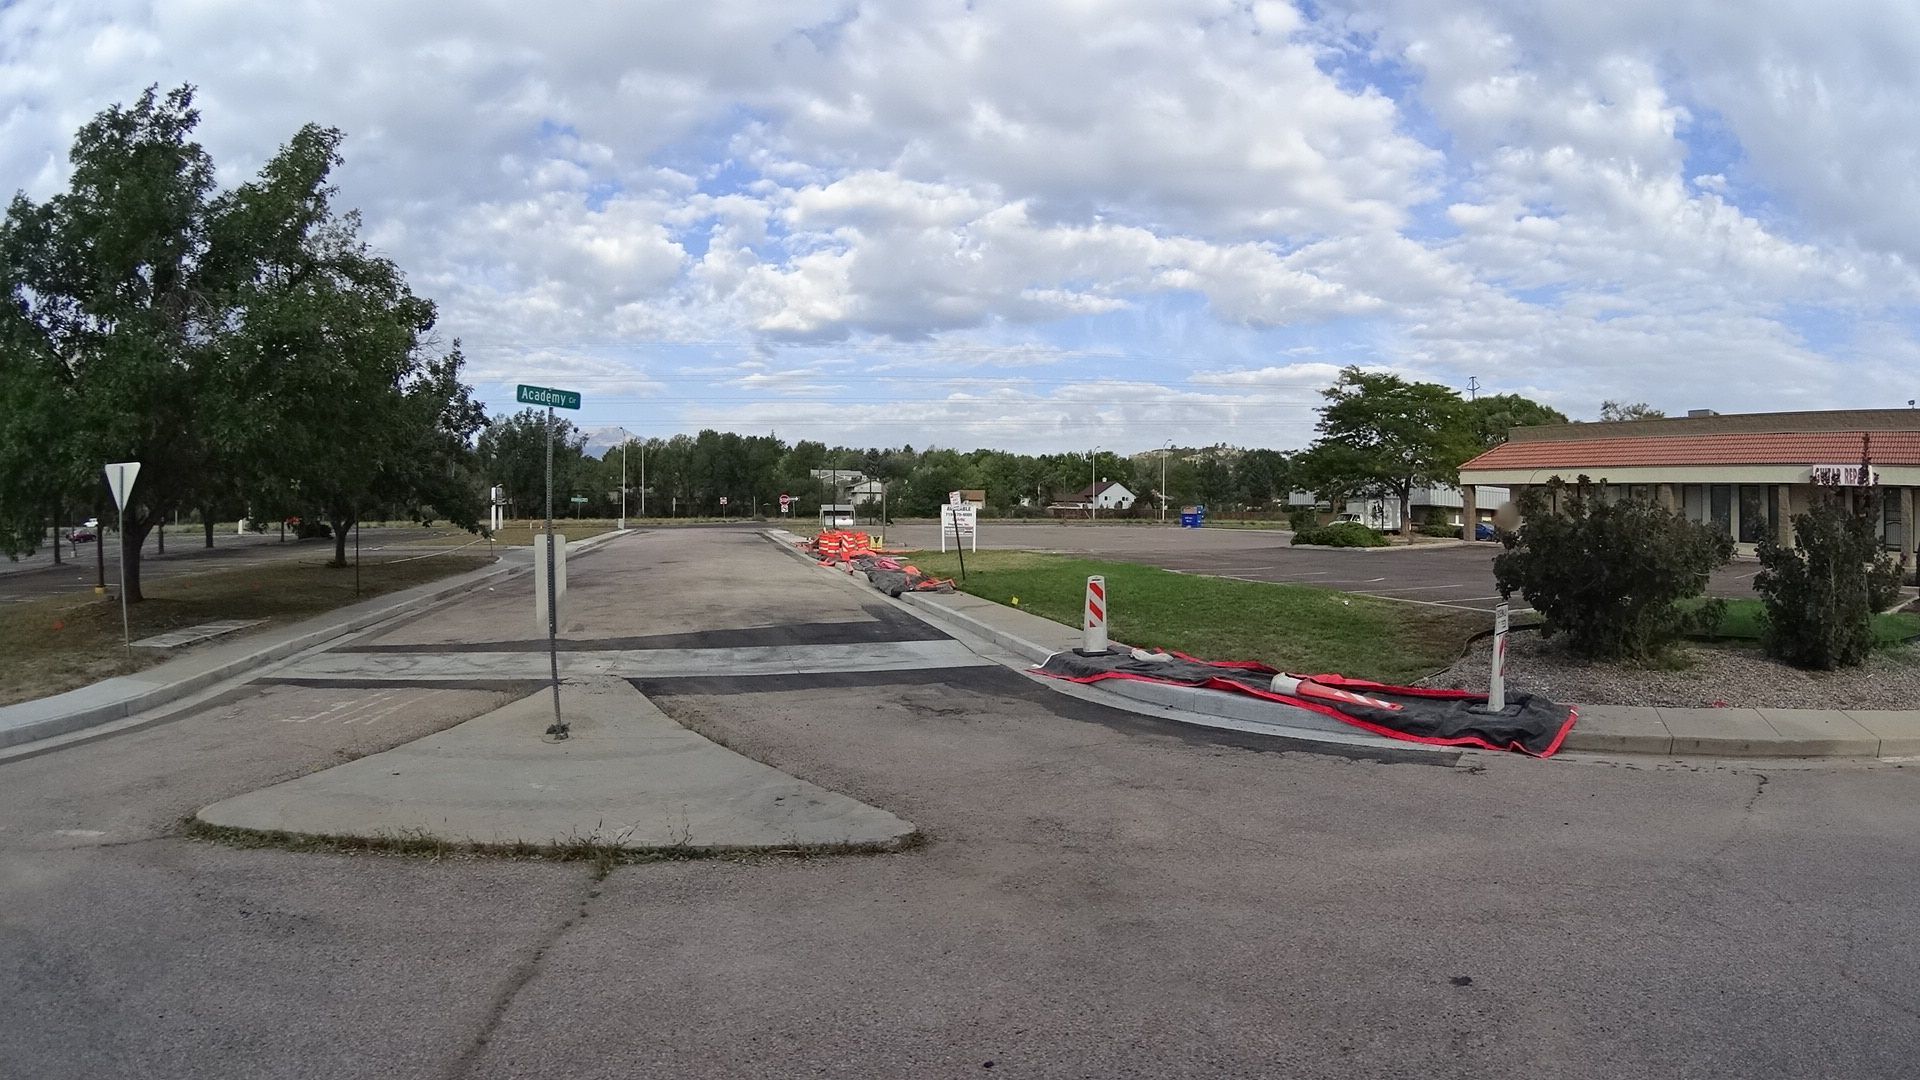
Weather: cloudy
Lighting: day
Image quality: good
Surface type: cycling surface
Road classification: residential
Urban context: urban centre
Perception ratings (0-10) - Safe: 2.83, Lively: 4.34, Beautiful: 4.49, Boring: 1.96, Depressing: 5.8, Wealthy: 8.04